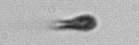
Label: Euglena